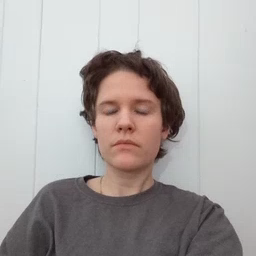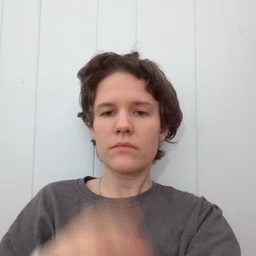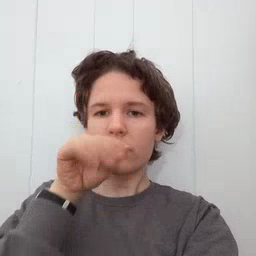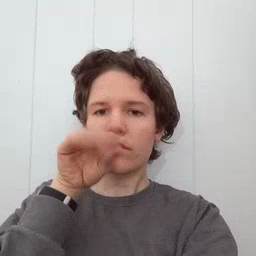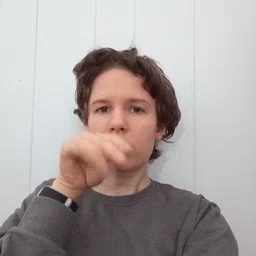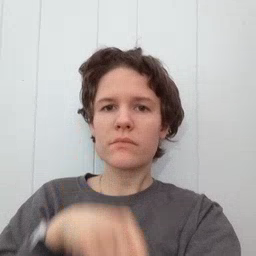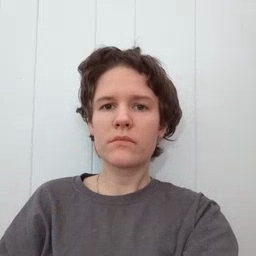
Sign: goose